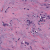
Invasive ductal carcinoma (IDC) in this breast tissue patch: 1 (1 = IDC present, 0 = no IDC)